Question: If you do 'console.log($('some selector'))' in the browser, it returns what looks like an array (first line):

But notice that it's not an 'instanceof Array', but it's actually <URL>.
When you do 'console.dir($('h1'))', it shows it's actually the jQuery object.
The question is, how are they making it look like it's an array in the web console? I noticed in the jQuery source <URL>, it prints it as an Array? I would like to get this behavior out of any custom object, such as the 'Ember.ArrayProxy'. Currently when you log the 'Ember.ArrayProxy' it shows '> Object' or whatever, but it would be nice to show it as an array.
Any ideas?
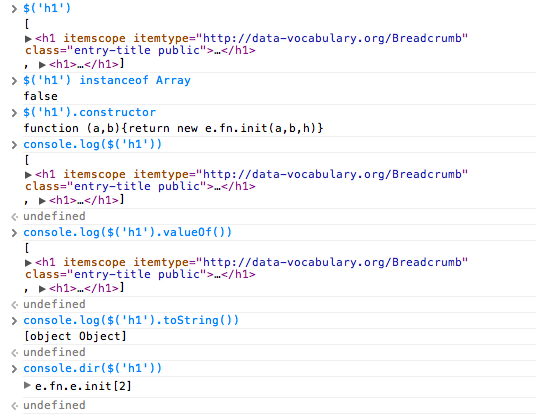
Answer: You make your object inherit 'Array' using the prototype, like so:
'''
function SomeType() {
this.push(16);
}
SomeType.prototype = [];
SomeType.prototype.constructor = SomeType; // Make sure there are no unexpected results
console.log(new SomeType()); // Displays in console as [16]
'''
And, of course, all jQuery objects are instances of the 'jQuery' function/constructor, so that's how jQuery does it. As a bonus, because of the inheritance, you get all the methods from 'Array', and the indexing that comes with it too!